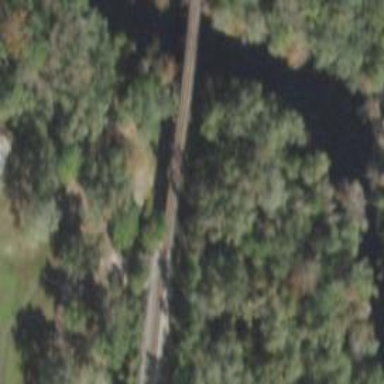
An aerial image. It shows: Railway bridge.